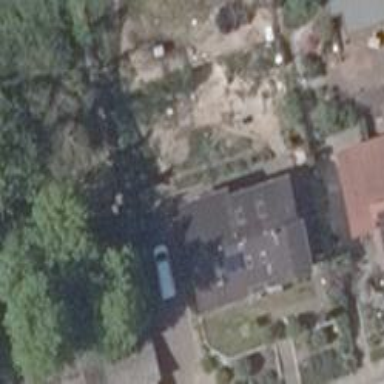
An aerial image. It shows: Garage.